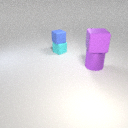
small blue rubber cube above small cyan rubber cube